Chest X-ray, AP view. Patient: 50 years old, sex M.
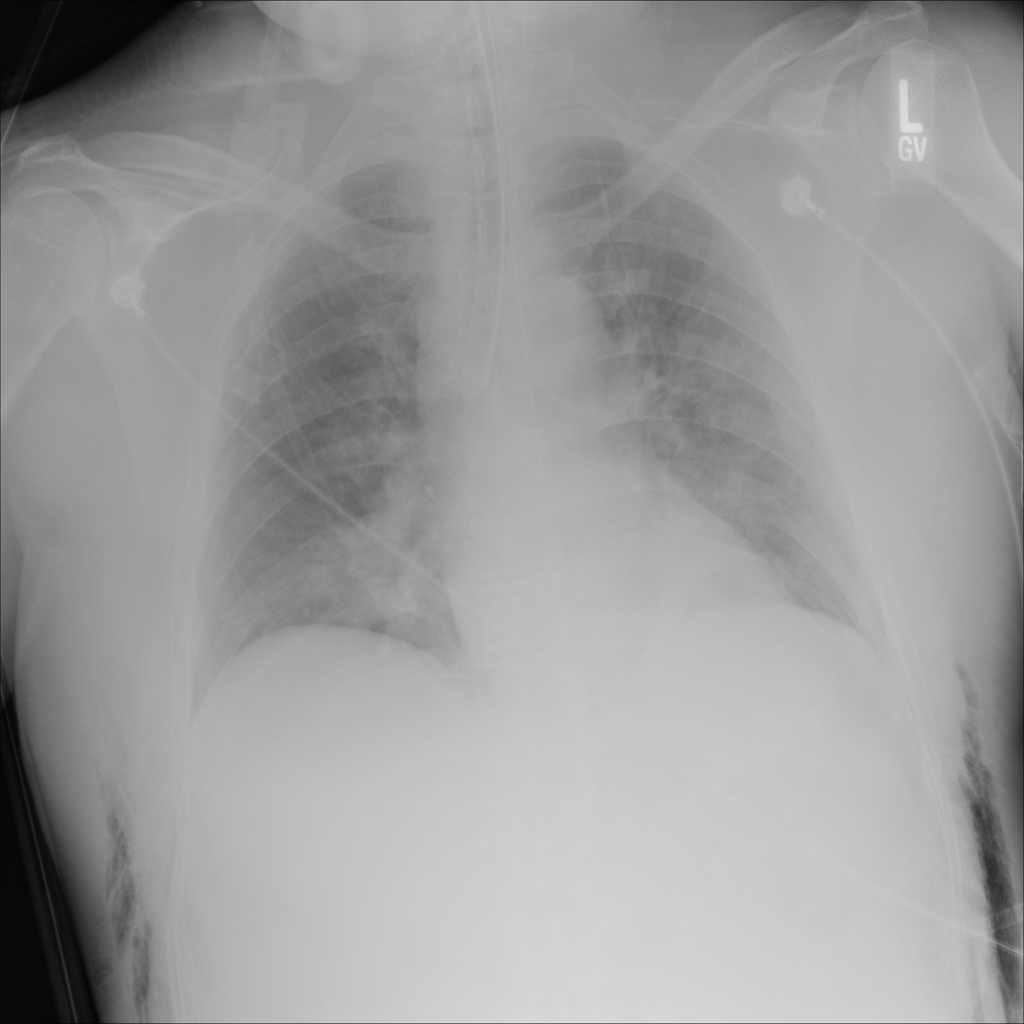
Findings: Atelectasis, Emphysema, Infiltration